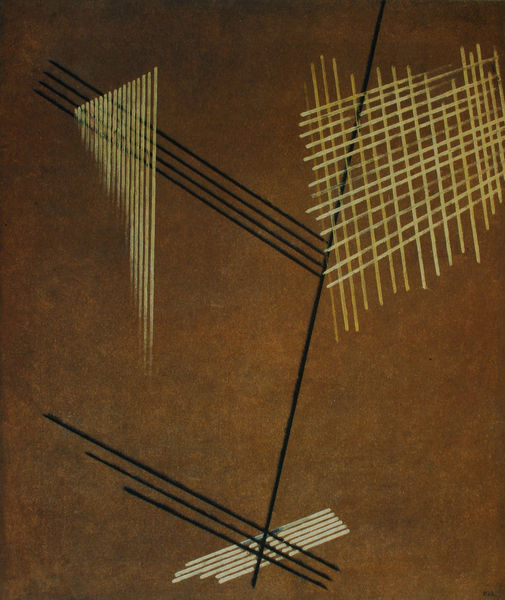
Titel: Gegenstandsloses Gemälde (Linien)
Künstler: Alexander Rodtschenko
Standort: New York
Institution: The Museum of Modern Art
Schlagwörter: schatten, weiß, braun, schwarz, karo, abstrakt, linien, striche, geometrisch, vertikale